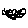
Label: cloud